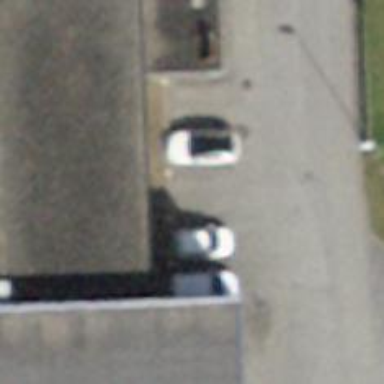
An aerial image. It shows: Group of garages.